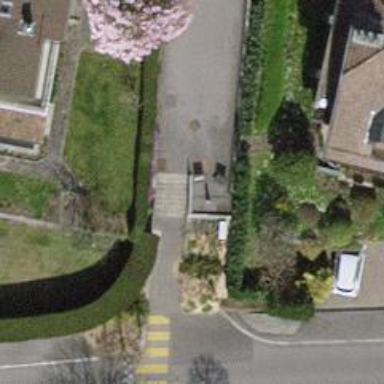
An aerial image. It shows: Set of steps on the road.